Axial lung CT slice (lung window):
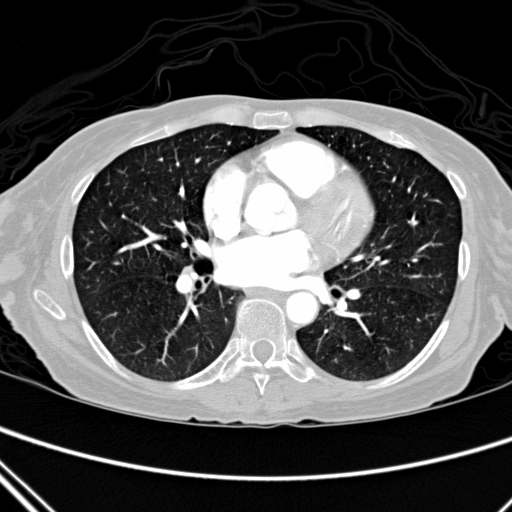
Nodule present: no